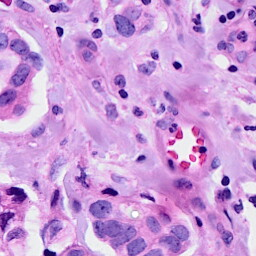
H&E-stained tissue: Breast